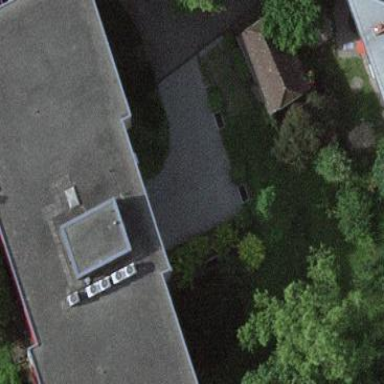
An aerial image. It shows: Office building.